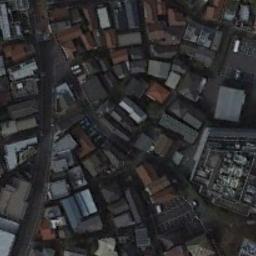
Label: residential